Field crop: maize
Growth stage: 2
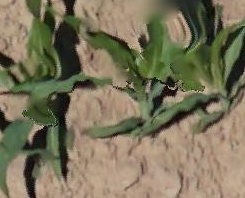
Species: maize